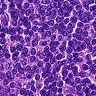
Metastatic tissue present: no